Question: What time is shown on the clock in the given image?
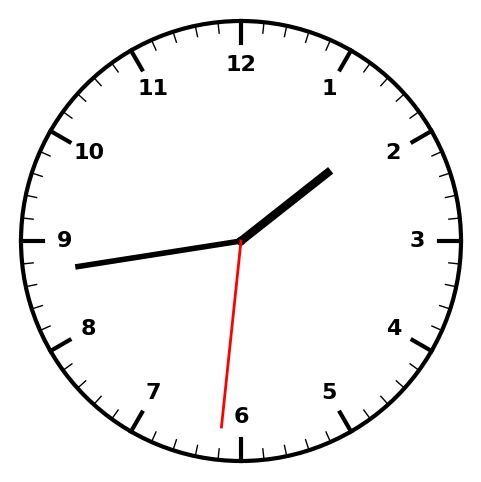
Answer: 01:43:31